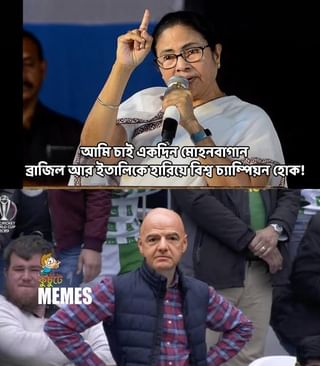
Text: আমি চাই একদিন মোহনবাগান ব্রাজিল আর ইতালিকে হারিয়ে বিশ্ব চ্যাম্পিয়ন হোক!
Label: Hate
Hate category: Political
Targeted group: Organization